Question: My problem might seems easy, but I really can't resolve it. At some point, my code displays a bunch of images ('ImageView') in a 'LinearLayout', inside an 'AlertDialog'.
The problem is that not everything is displayed.
Here's my code :
'''
public LinearLayout createLayout(String text) {
LinearLayout ll = new LinearLayout(this.c);
int res;
for(int i=0; i<text.length(); ++i) {
res = this.c.getResources().getIdentifier("pigpen_" + Character.toLowerCase(text.charAt(i)), "drawable", this.c.getPackageName());
ImageView iv = new ImageView(this.c);
iv.setPadding(5, 0, 0, 5);
iv.setImageResource(res);
ll.addView(iv);
}
return ll;
}
'''
And the code for the DialogAlert :
'''
protected ResultDialog(final Context context, CharSequence title, LinearLayout ll) {
super(context);
ll.setPadding(10, 5, 10, 5);
this.setView(ll);
this.setTitle(title);
}
'''

And as you can see, the result is not good. Do you have any idea why?
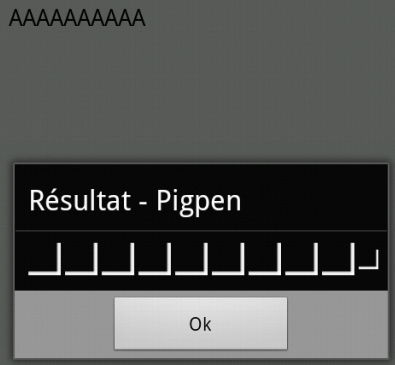
Answer: '''
LinearLayout ll = new LinearLayout(this.c);
ArrayList<Integer> alImages = new ArrayList<Integer>();
ll.setLayoutParams(new LinearLayout.LayoutParams(LayoutParams.FILL_PARENT, LayoutParams.FILL_PARENT));
for(int i=0; i<text.length(); ++i) {
cur = text.charAt(i);
pos = this.getCharAlphabetPosition(cur);
if(pos > 0 && pos < alphabetId.length) {
res = alphabetId[pos];
alImages.add(res);
}
}
gv.setAdapter(new ImageAdapter(this.c, alImages));
gv.setLayoutParams(new LinearLayout.LayoutParams(LayoutParams.FILL_PARENT, LayoutParams.WRAP_CONTENT));
gv.setNumColumns(GridView.AUTO_FIT);
gv.setColumnWidth(25);
ll.addView(gv);
}
'''
Et ma classe ImageAdapter :
public class ImageAdapter extends BaseAdapter implements ListAdapter {
private Context c;
private ArrayList alImages;
'''
public ImageAdapter(Context c, ArrayList<Integer> alImages) {
this.c = c;
this.alImages = alImages;
}
public int getCount() {
return this.alImages.size();
}
public Integer getItem(int position) {
return this.alImages.get(position);
}
public long getItemId(int position) {
return 0;
}
public View getView(int position, View convertView, ViewGroup parent) {
ImageView imageView;
if (convertView == null) { // if it's not recycled, initialize some attributes
imageView = new ImageView(this.c);
imageView.setLayoutParams(new GridView.LayoutParams(25, 25));
imageView.setScaleType(ImageView.ScaleType.CENTER_CROP);
imageView.setPadding(5, 0, 0, 5);
} else {
imageView = (ImageView) convertView;
}
imageView.setImageResource(this.getItem(position));
return imageView;
}
}
'''